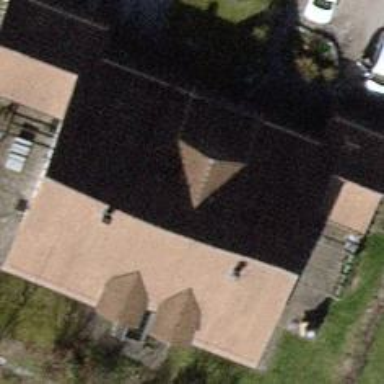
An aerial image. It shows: Semidetached house with gabled roof.